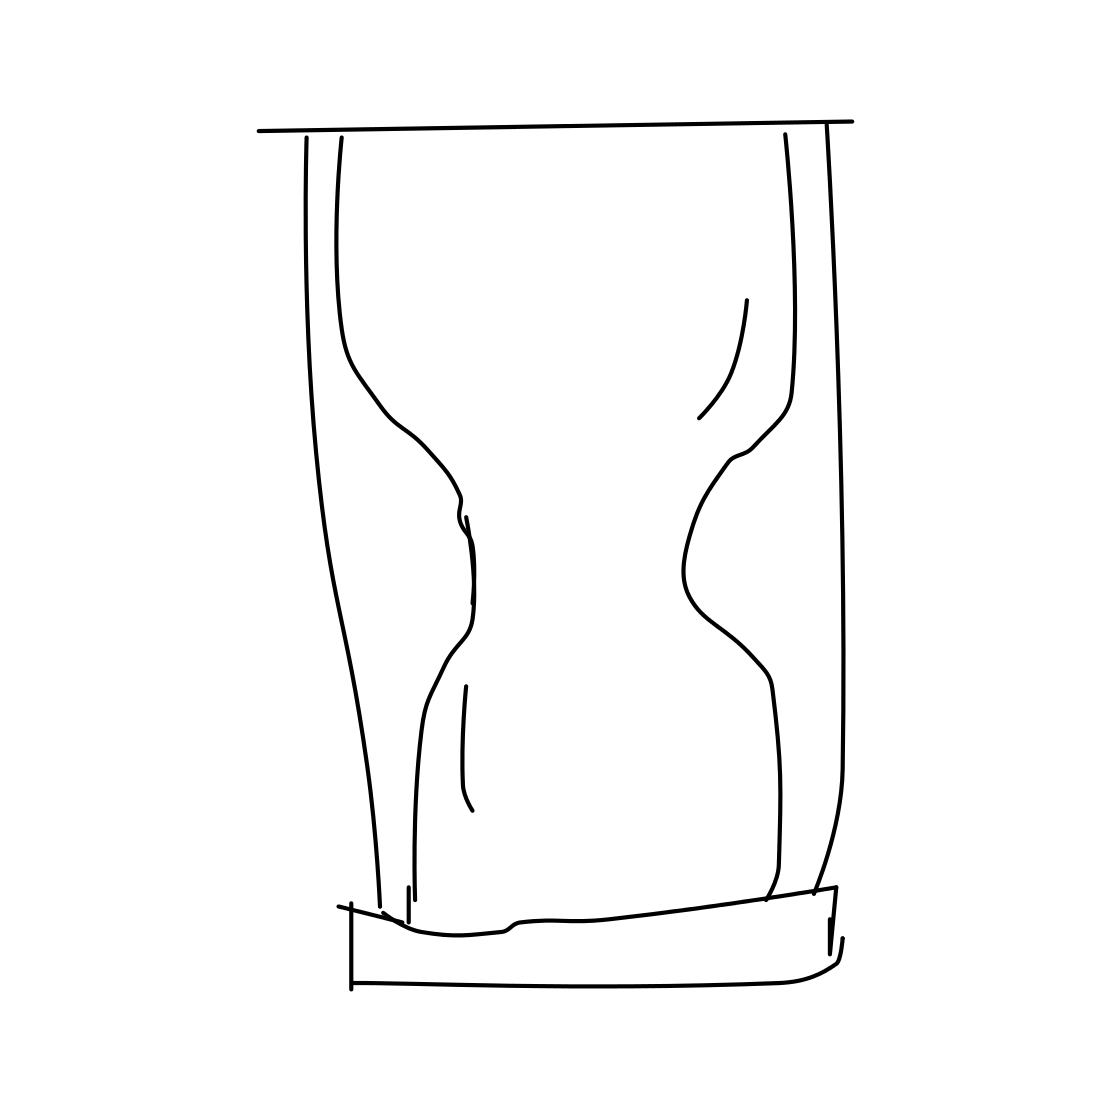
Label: hourglass